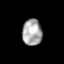
Tissue: lung
Cell type: Myeloid cells
Senescence score: 0.1945
Nuclear area (px): 507
Mean DAPI intensity: 169.576